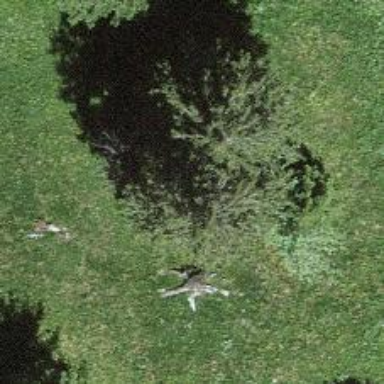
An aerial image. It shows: Beautiful tree in nature.